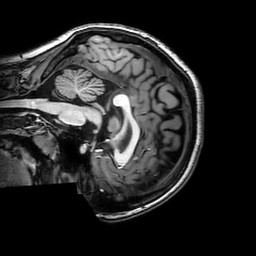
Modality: T1w
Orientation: sagittal
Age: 20
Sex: female
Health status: healthy
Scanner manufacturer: philips
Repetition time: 0.008168 s
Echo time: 0.00374 s